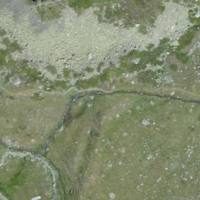
EUNIS habitat code: 26
Species observed at this site:
Zygaena exulans